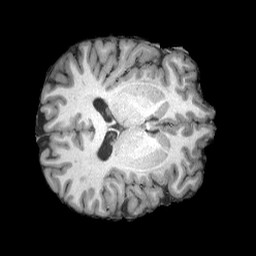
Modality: T1w
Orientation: axial
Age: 22
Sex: female